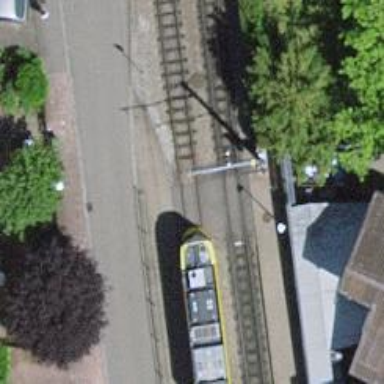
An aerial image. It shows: Uncontrolled railway crossing.